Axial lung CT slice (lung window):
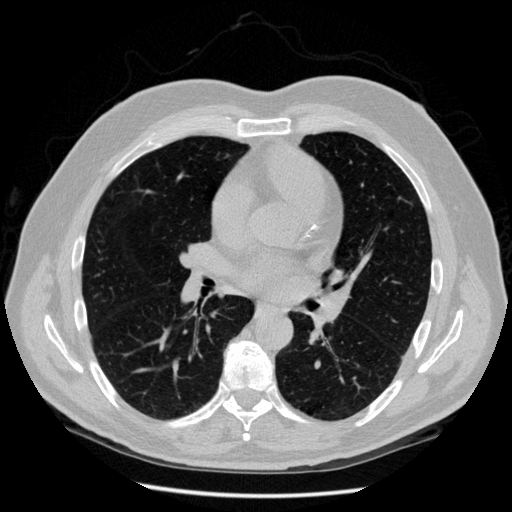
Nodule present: no